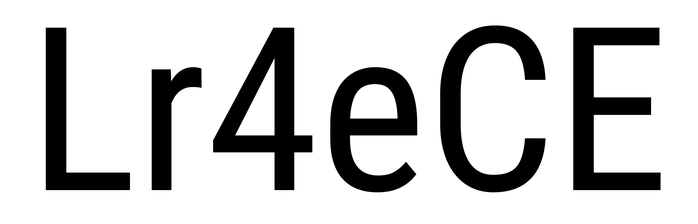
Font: Roboto_Condensed_Regular